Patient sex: F
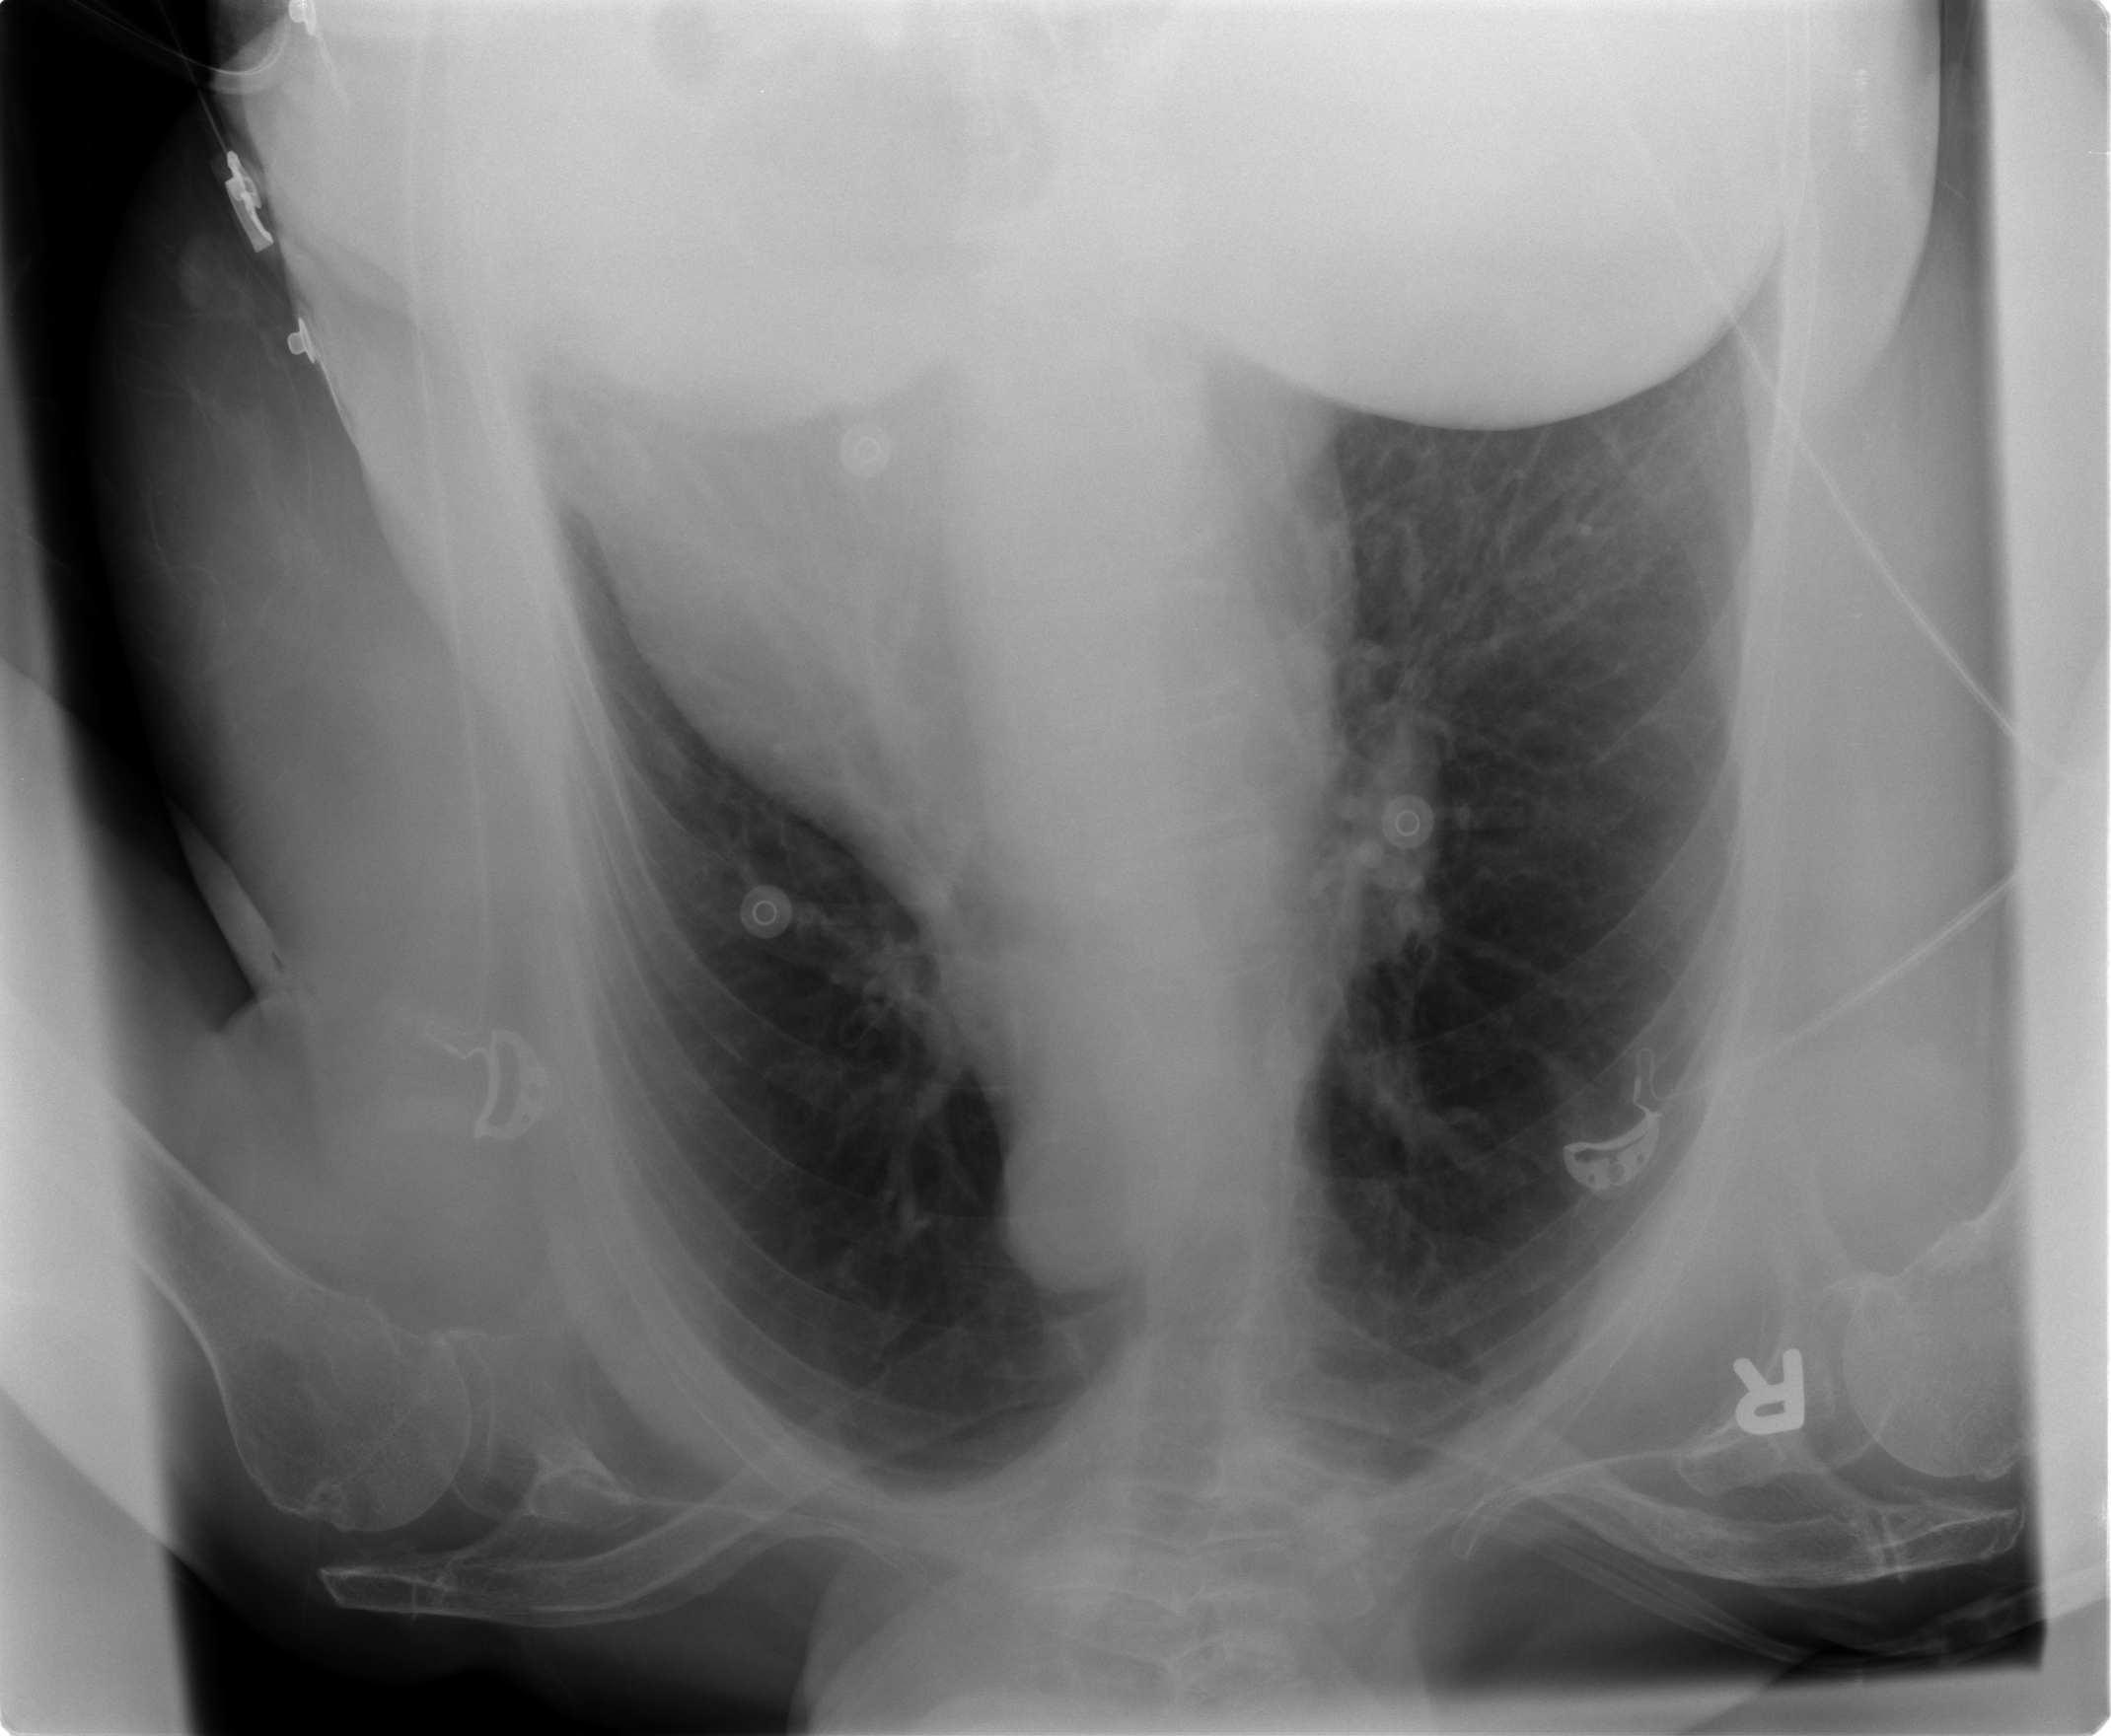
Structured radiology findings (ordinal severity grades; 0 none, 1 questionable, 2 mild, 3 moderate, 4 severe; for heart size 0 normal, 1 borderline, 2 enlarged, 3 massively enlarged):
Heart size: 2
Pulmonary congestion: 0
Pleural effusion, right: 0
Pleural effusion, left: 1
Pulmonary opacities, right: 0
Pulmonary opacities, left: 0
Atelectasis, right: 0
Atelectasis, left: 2